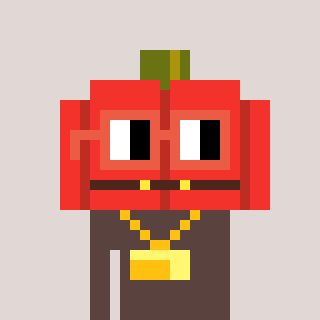
a pixel art character with square orange glasses, a pumpkin-shaped head and a darkbrown-colored body on a warm background